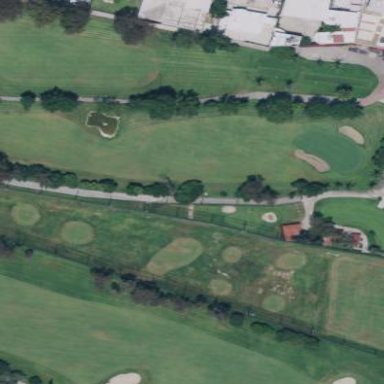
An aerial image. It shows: Driving range for golf on grass.